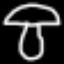
Label: mushroom